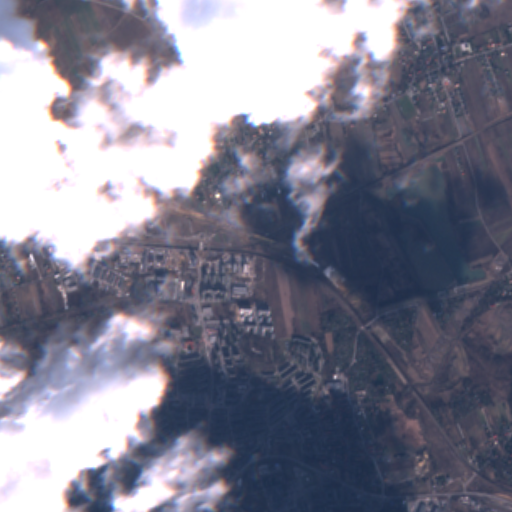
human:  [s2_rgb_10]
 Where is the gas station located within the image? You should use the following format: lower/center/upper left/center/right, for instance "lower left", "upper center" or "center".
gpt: The gas station is located in the lower right of the image.
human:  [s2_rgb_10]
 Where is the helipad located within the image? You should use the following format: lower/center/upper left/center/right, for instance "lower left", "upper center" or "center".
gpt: The helipad is located in the lower center of the image.
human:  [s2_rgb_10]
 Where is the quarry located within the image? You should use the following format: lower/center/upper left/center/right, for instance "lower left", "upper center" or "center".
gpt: The quarry is located in the lower right of the image.
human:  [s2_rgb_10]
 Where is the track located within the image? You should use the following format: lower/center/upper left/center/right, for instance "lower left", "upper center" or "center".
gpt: The track is located in the lower center of the image.
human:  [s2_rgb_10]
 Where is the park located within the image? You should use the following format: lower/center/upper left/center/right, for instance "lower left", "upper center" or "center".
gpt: There is no park in the image.